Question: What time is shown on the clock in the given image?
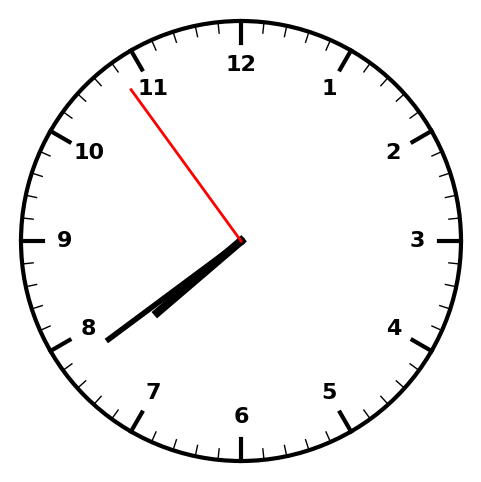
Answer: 07:38:54